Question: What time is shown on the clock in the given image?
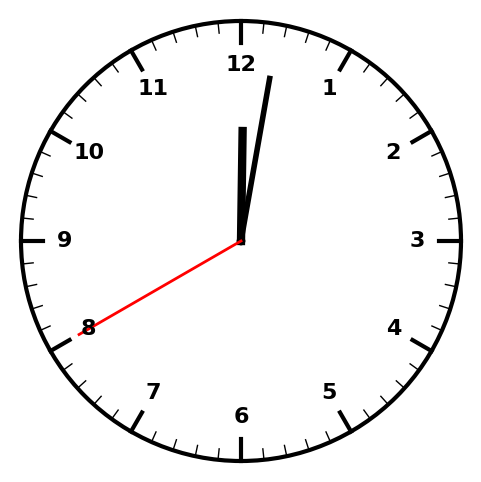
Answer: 12:01:40